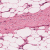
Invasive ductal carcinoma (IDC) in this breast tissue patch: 0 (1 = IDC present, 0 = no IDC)